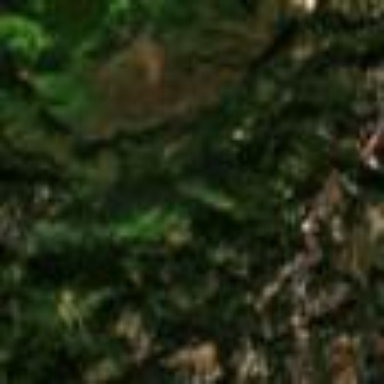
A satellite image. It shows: Beautiful woodland area.